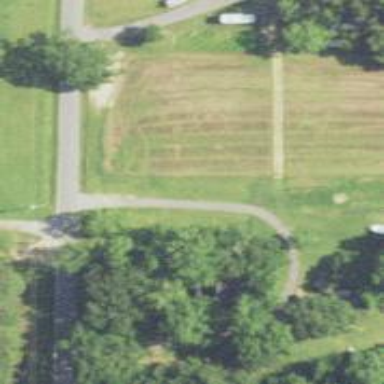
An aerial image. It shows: Driveway leading to service road.